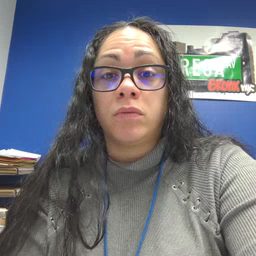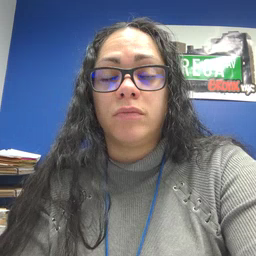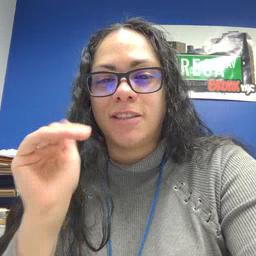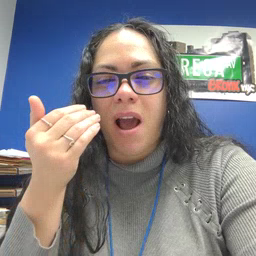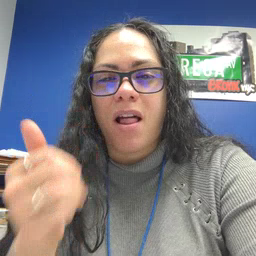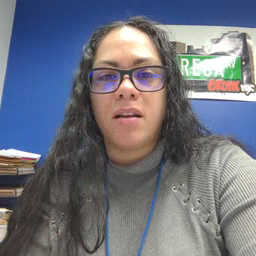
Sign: smile